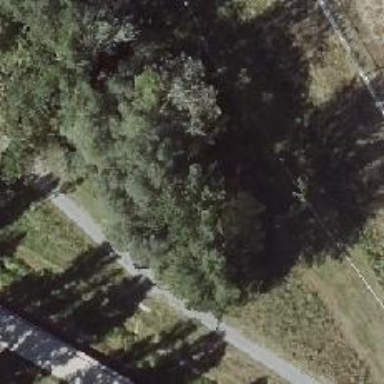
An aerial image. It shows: Evergreen needle-leaved tree.